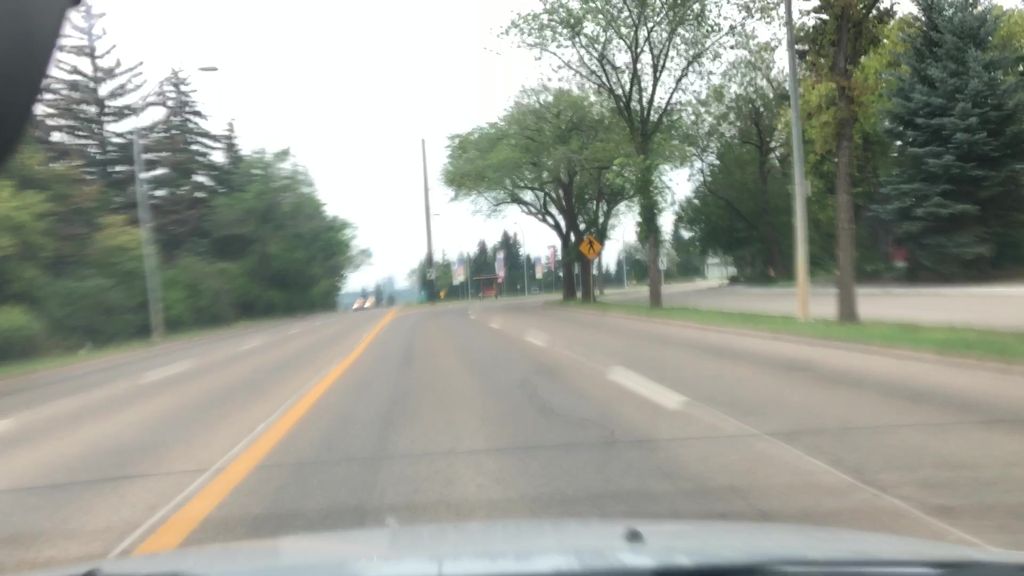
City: edmonton